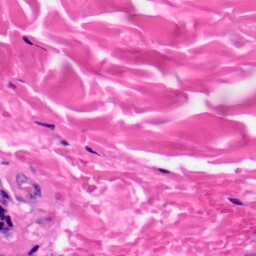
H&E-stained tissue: Skin